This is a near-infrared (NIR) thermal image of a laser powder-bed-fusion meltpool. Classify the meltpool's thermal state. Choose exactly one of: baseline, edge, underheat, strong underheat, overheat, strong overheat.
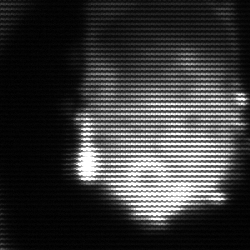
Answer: edge